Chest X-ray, PA view. Patient: 71 years old, sex M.
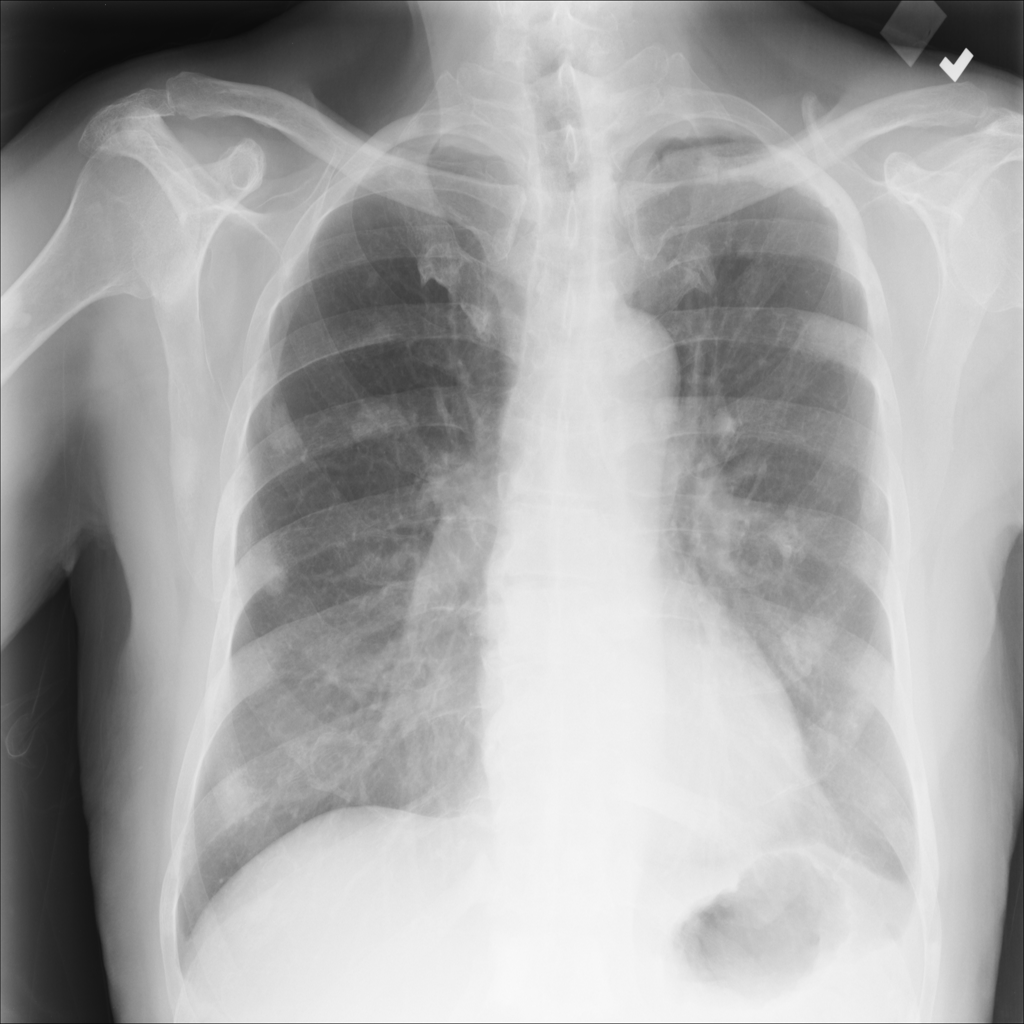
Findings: Effusion